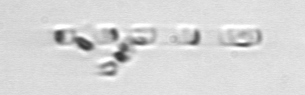
Label: Skeletonema